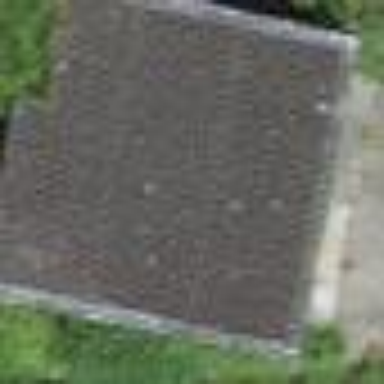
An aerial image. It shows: Garage.